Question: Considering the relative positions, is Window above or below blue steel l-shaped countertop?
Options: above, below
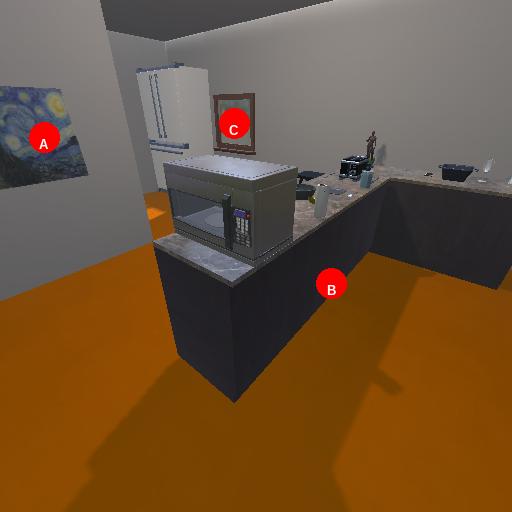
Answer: above